Interaction volume radius: 10 \u00c5
Interaction volume height: 30 \u00c5
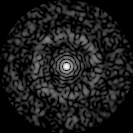
Disorder parameter: 0.8395